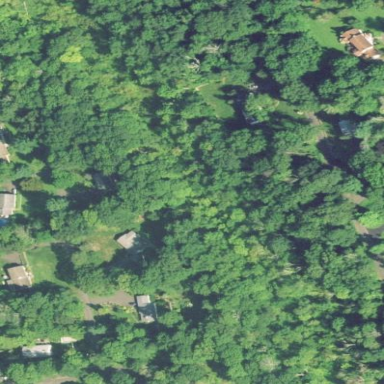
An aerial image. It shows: Existing Preserved Open Space in woodland area.